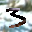
Label: 3